Question: I'd like to get a collection of Students whose average grade (by adding each individual subject score and dividing by the amount of subjects) is above 55.
Since this year is 2011, I also need to calculate this field only for the 2011 records.

'''
private void cmbGradeParalelo_SelectedIndexChanged(object sender, EventArgs e)
{
StudentRepository studentRepo = new StudentRepository():
dataGridView1.DataSource = studentRepo.FindAllStudents()
.Where(s=>s.ScoreRecords.)
}
'''
Any suggestions?
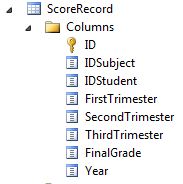
Answer: Assuming every student may have multiple ScoreRecords, maybe try
'''
dataGridView1.DataSource = studentRepo.FindAllStudents
.Where(s=> s.ScoreRecords
.Where(r => r.Year == 2011)
.Average(r => r.FinalGrade) > 55)
'''